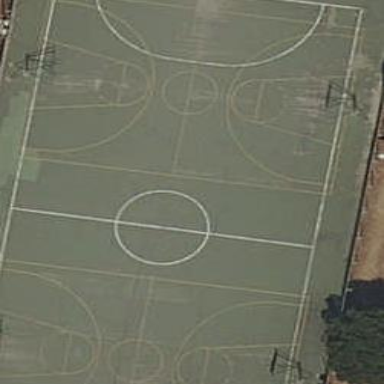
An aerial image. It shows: Paved soccer pitch for leisure land.